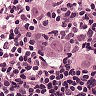
Metastatic tissue present: yes